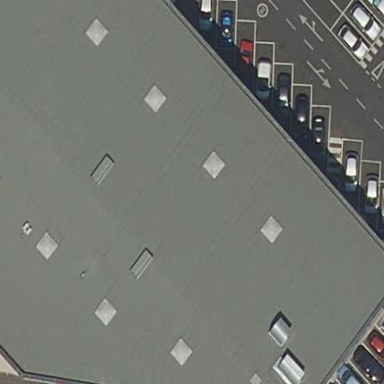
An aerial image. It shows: Retail building housing supermarket.